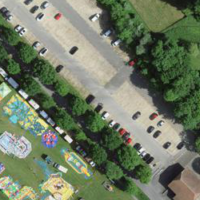
EUNIS habitat code: 54
Species observed at this site:
Linaria purpurea
Arum maculatum
Dianthus armeria